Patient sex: M
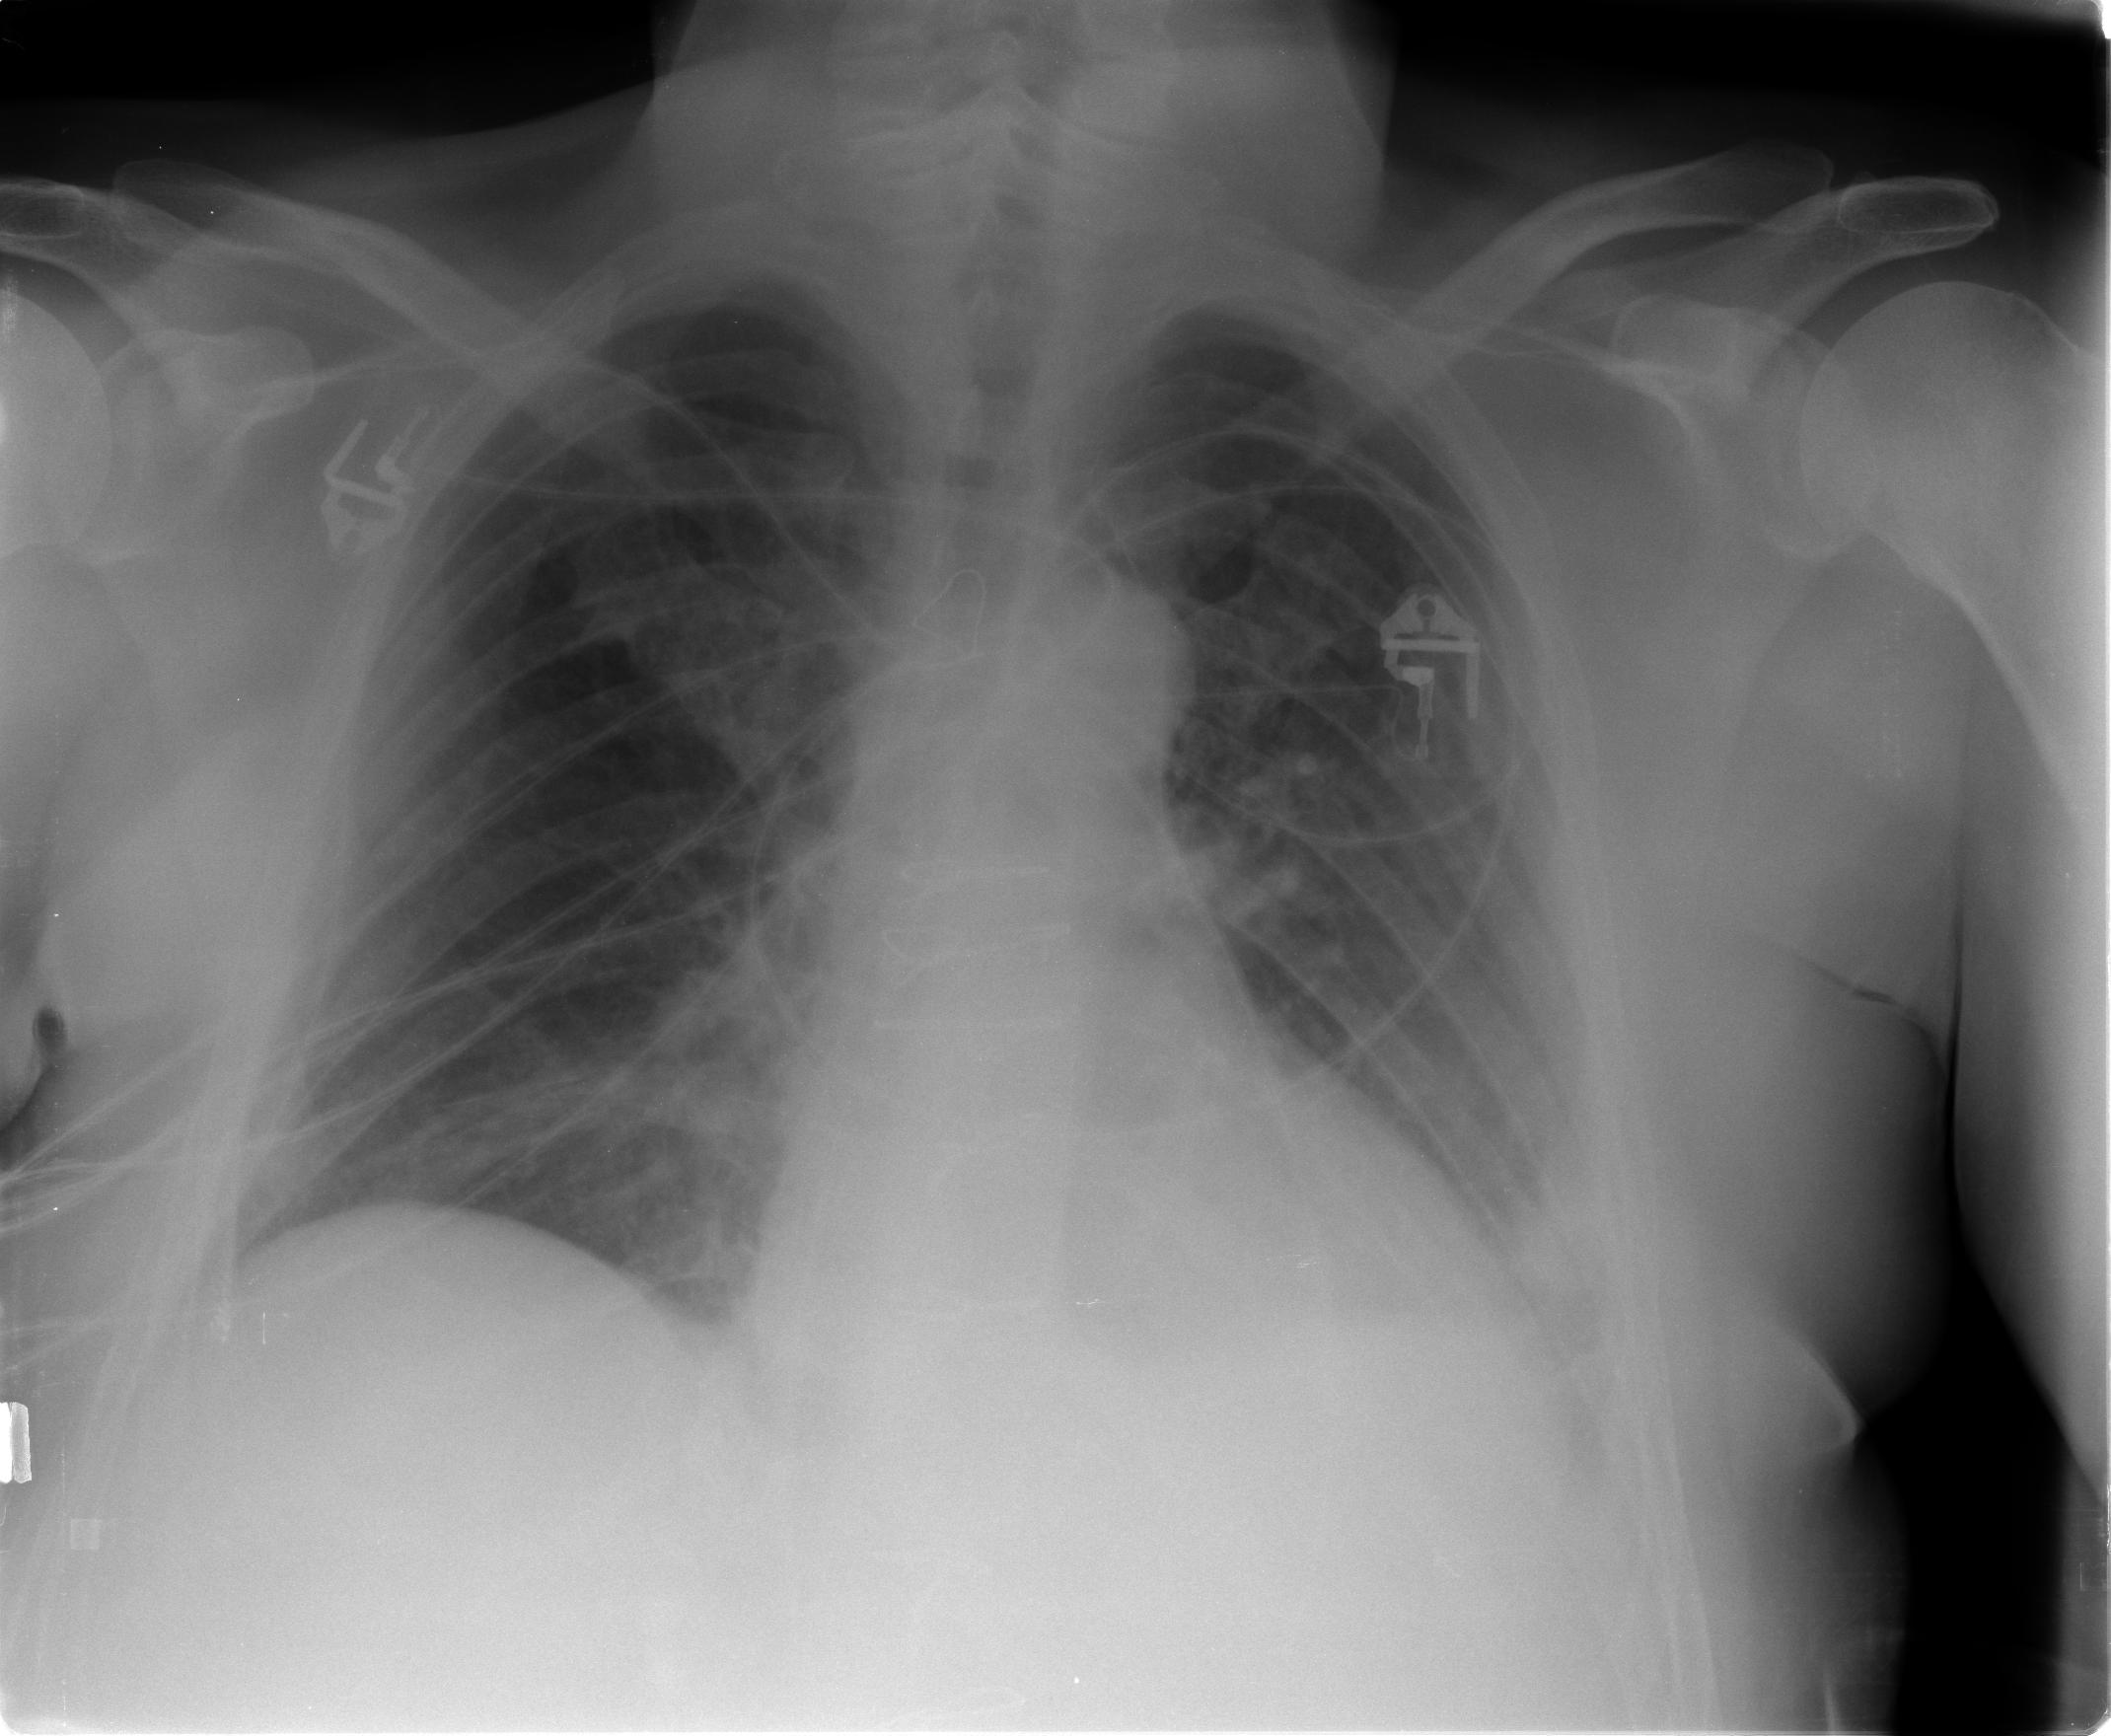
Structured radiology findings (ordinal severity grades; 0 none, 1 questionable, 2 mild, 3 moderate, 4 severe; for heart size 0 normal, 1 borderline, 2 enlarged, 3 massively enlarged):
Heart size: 2
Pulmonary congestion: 1
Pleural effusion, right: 0
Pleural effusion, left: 2
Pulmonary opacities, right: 0
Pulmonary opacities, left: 1
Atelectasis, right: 1
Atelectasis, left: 2